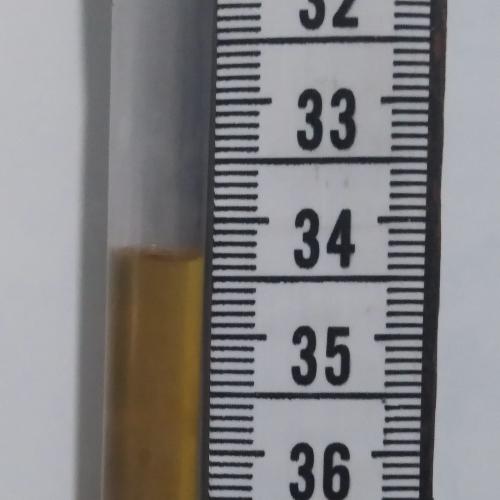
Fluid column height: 34.3 cm